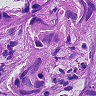
Metastatic tissue present: yes